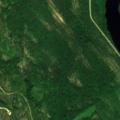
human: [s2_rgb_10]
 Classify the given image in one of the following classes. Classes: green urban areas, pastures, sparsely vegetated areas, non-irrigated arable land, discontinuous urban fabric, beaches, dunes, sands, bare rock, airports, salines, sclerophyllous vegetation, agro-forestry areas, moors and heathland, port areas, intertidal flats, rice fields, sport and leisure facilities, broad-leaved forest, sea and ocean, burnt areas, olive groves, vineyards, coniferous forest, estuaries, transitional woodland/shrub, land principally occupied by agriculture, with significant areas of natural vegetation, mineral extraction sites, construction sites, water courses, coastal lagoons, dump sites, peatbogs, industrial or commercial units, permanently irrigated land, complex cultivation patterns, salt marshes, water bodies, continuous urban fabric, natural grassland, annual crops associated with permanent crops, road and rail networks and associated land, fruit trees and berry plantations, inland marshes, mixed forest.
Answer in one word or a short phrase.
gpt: coniferous forest, mixed forest, transitional woodland/shrub